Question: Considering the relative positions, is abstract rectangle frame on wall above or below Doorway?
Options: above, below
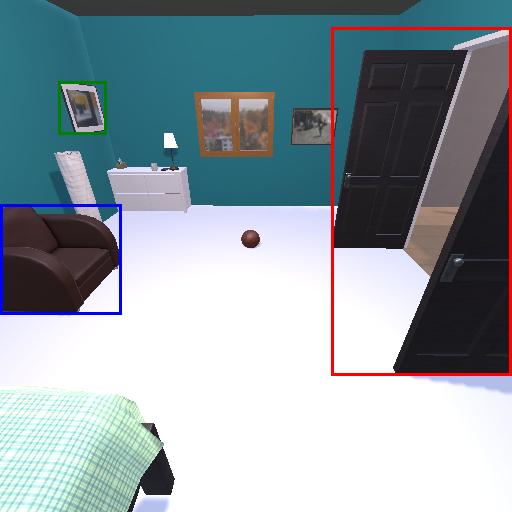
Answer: above